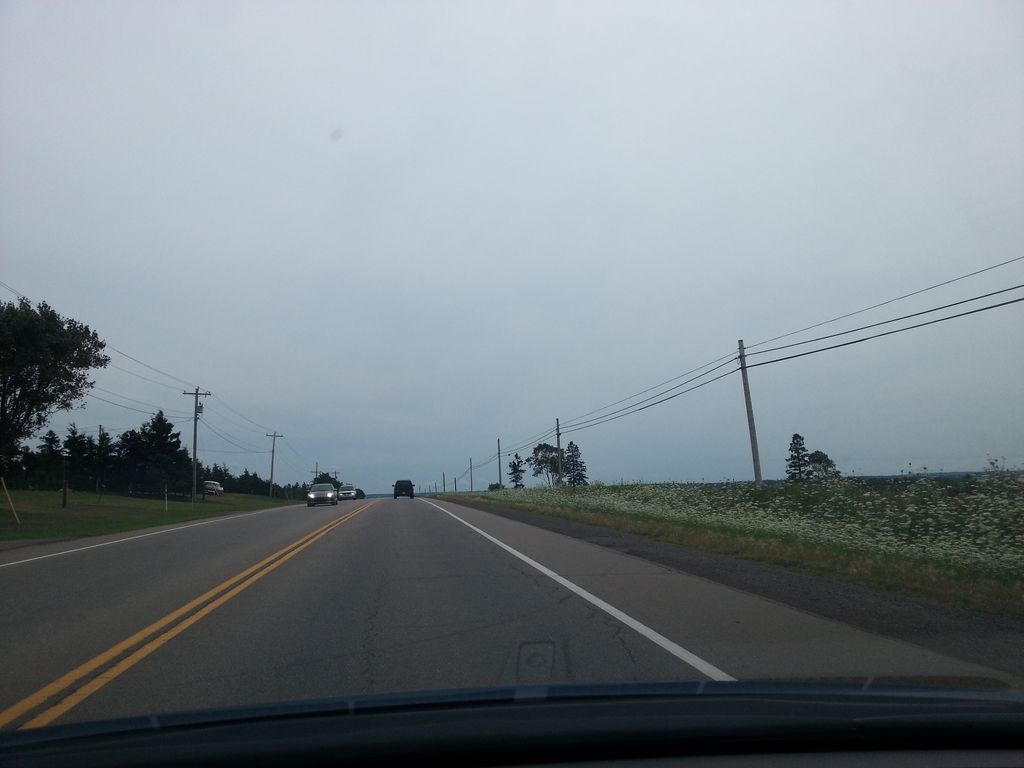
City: charlottetown